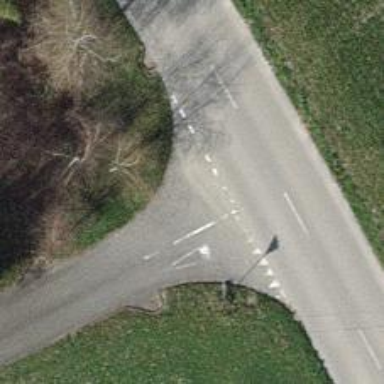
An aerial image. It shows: Road with "give way" sign.